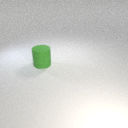
large green rubber cylinder